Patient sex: F
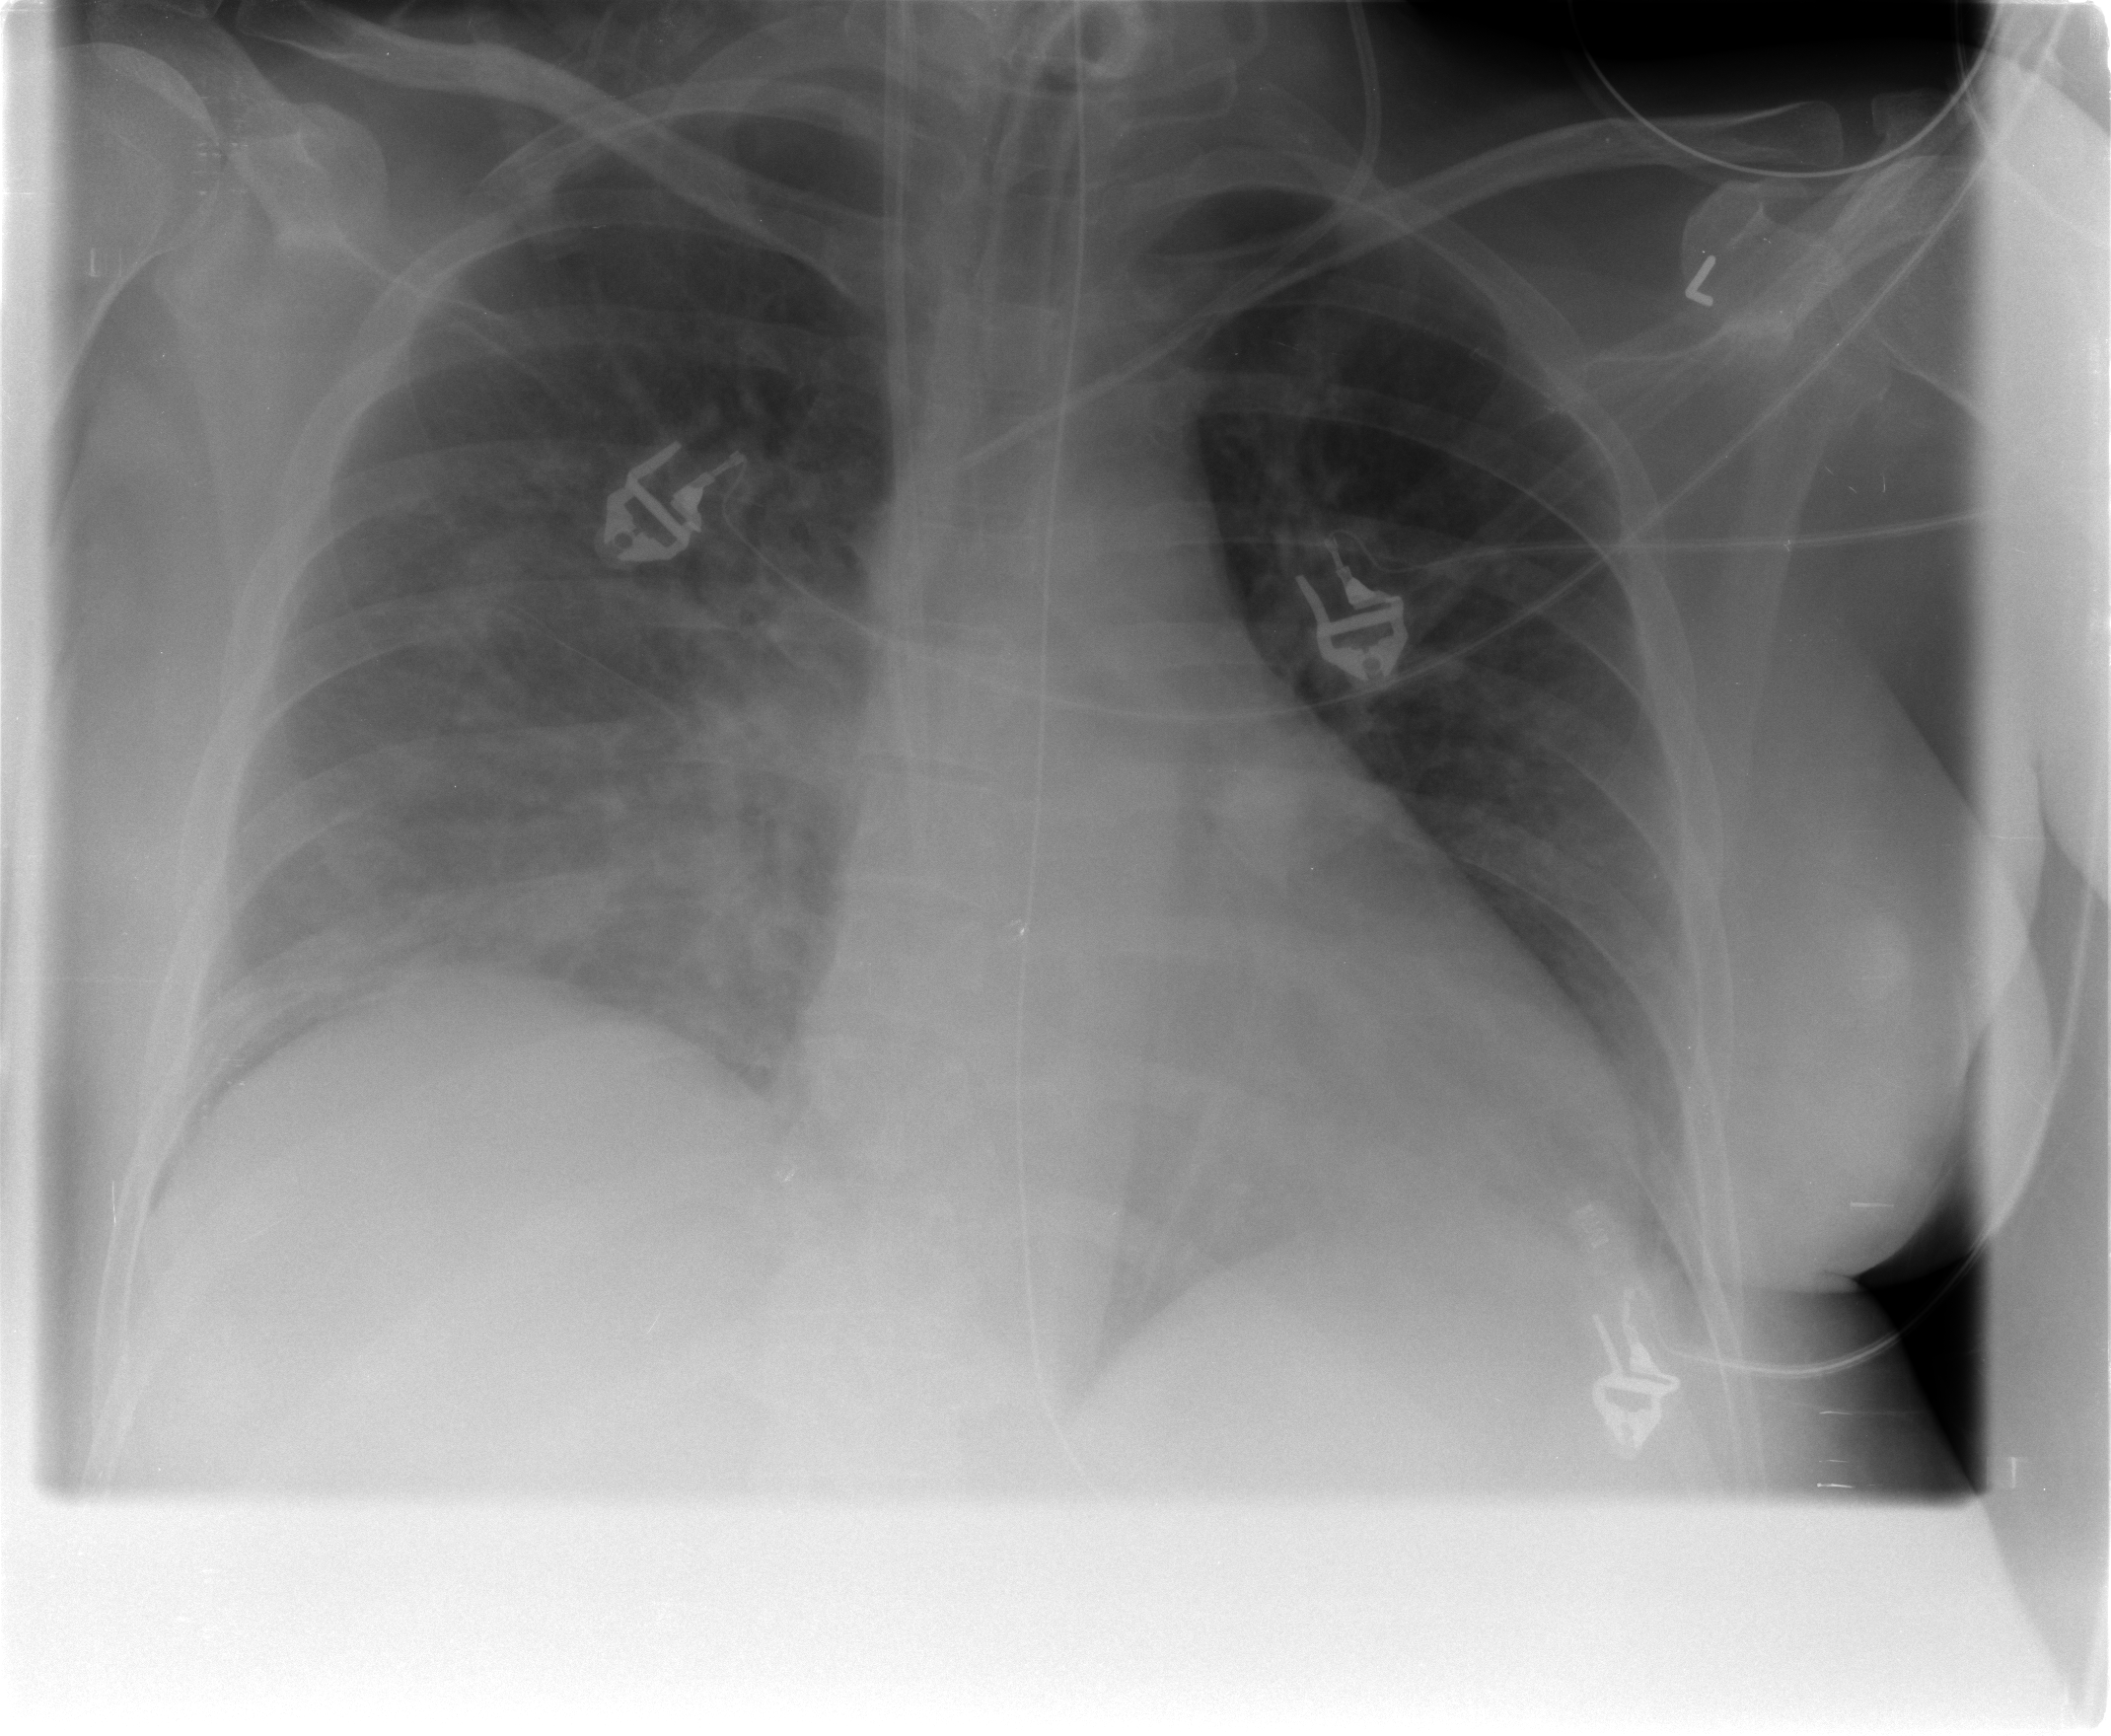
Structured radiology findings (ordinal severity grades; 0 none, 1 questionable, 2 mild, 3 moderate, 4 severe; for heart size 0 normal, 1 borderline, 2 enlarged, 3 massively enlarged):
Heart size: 0
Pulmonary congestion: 1
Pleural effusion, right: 0
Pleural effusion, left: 0
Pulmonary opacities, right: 3
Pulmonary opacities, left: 1
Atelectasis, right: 2
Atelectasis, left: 0